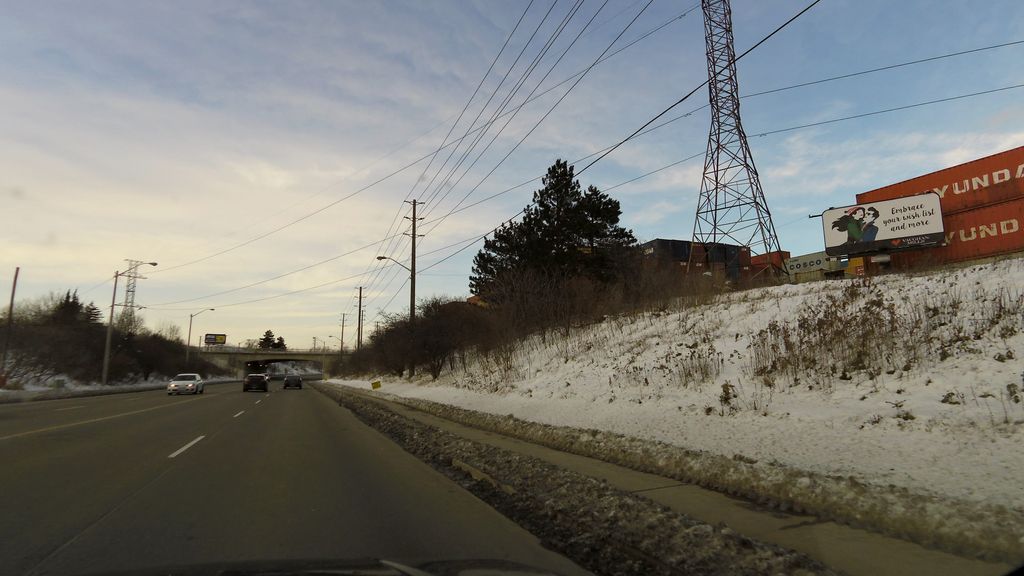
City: toronto